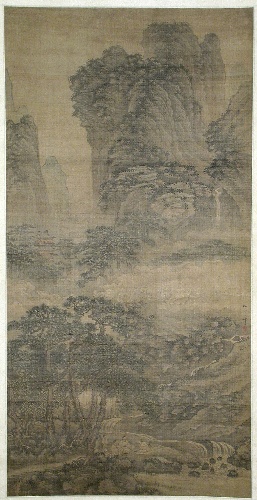
Title: 明  傳謝時臣  松溪琴客圖  軸|Listening to the Zither Among Streams and Pines
Artist: Xie Shichen
Artist bio: Chinese, 1487–ca. 1567
Object type: Hanging scroll
Classification: Paintings
Medium: Hanging scroll; ink and color on silk
Culture: China
Period: Ming dynasty (1368–1644)
Dimensions: Image: 55 1/2 x 28 in. (141 x 71.1 cm)
Overall with mounting: 124 x 36 in. (315 x 91.4 cm)
Overall with knobs: 124 x 38 3/4 in. (315 x 98.4 cm)
Department: Asian Art
Credit line: Edward Elliott Family Collection, Purchase, The Dillon Fund Gift, 1982
Accession year: 1982
Repository: Metropolitan Museum of Art, New York, NY
Tags: Mountains|Landscapes